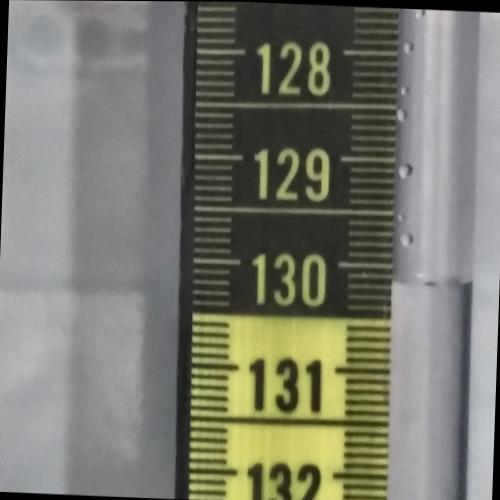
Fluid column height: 130.1 cm